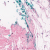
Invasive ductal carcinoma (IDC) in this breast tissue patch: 0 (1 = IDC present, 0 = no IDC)